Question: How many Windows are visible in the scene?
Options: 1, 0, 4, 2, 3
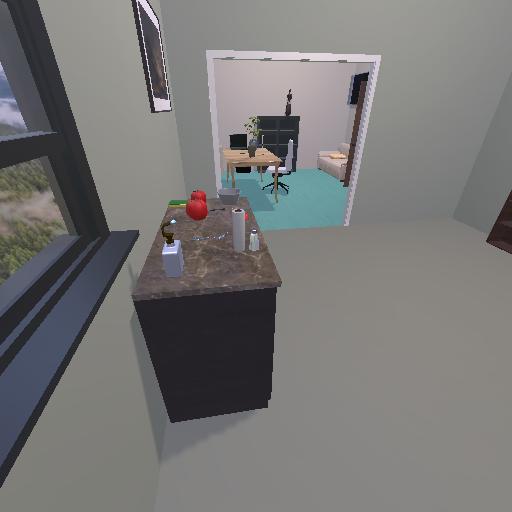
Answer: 1